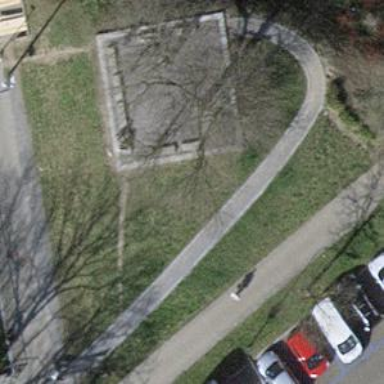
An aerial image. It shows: Bench.